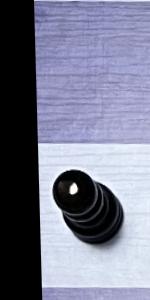
Label: Pawn_Black